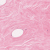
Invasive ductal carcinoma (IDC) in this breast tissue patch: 0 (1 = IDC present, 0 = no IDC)